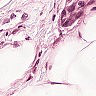
Metastatic tissue present: yes